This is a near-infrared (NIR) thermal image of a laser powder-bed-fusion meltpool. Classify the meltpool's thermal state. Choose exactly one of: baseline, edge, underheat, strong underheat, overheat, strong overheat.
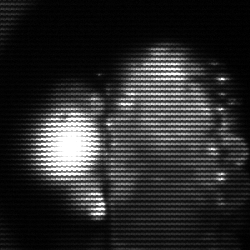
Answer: strong underheat